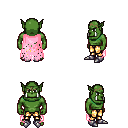
a pixel art fantasy rpg character, male body template, orc, green skin, pink tattered cape, gold greaves, plain hairstyle, metal boots, four views (front, back, left, right), 2x2 character sprite sheet, small pixel art, hard edges, no anti-aliasing